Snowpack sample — Snodgrass Mountain, Crested Butte, Colorado (2/4/25, 12:06 PM MST)
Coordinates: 38.923, -106.968
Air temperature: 35 °F
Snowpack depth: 80 cm
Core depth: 10 cm
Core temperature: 32 °F
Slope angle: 14°, slope face: 78°
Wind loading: low
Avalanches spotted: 0
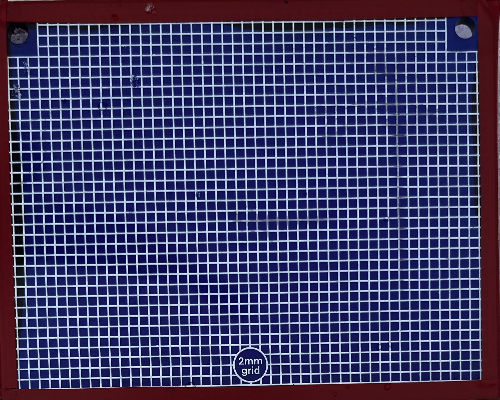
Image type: profile
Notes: No avalanches nearby, unusually warm weather for the last month reported by residents, Collected 25 yards from treeline